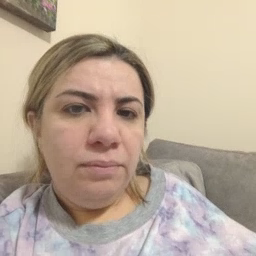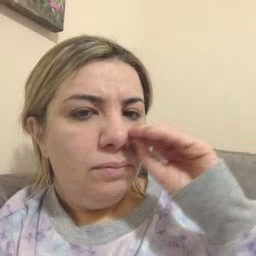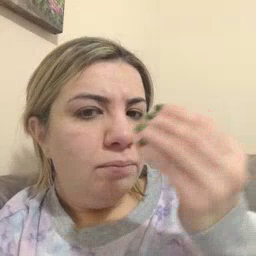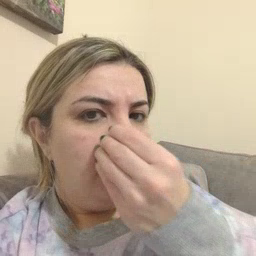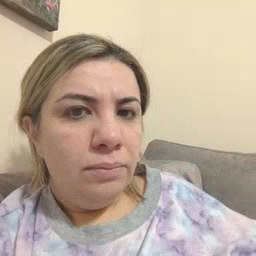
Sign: flower